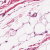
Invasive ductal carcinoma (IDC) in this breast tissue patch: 0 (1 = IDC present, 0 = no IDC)